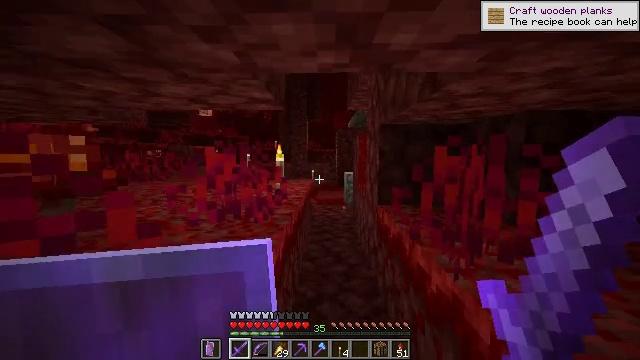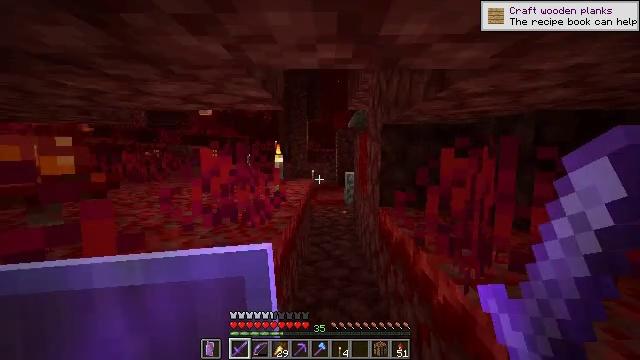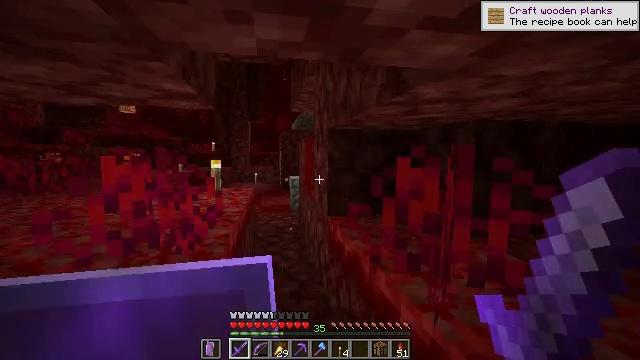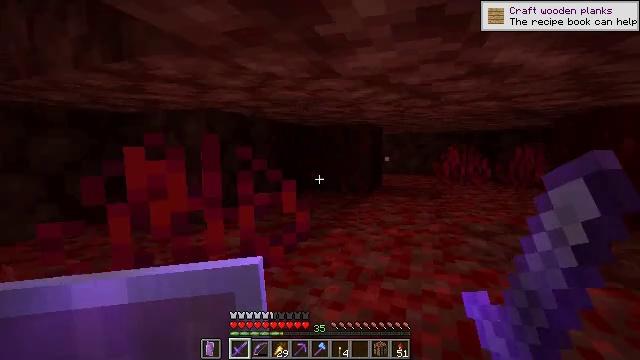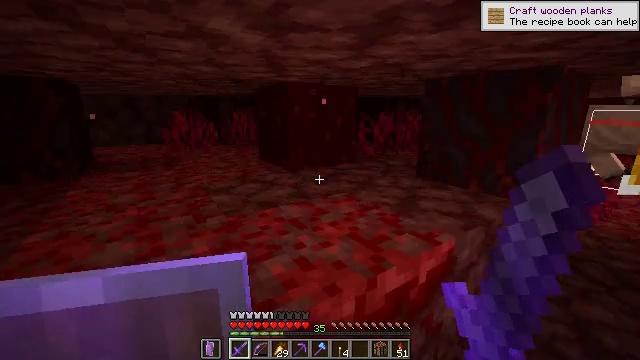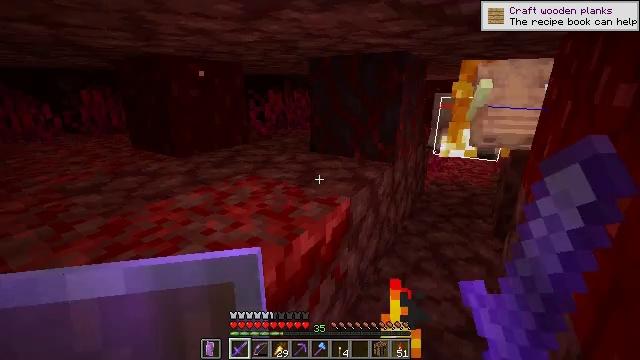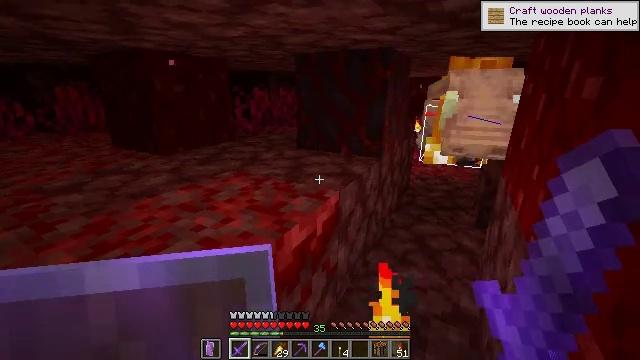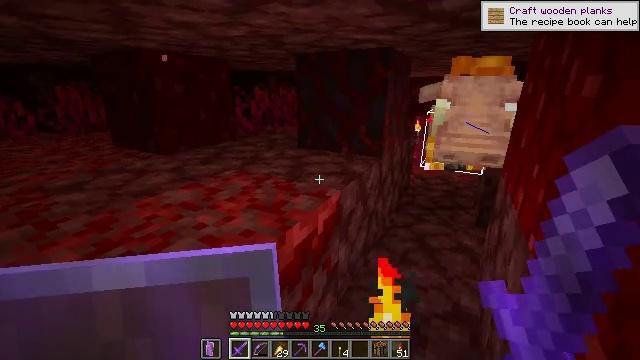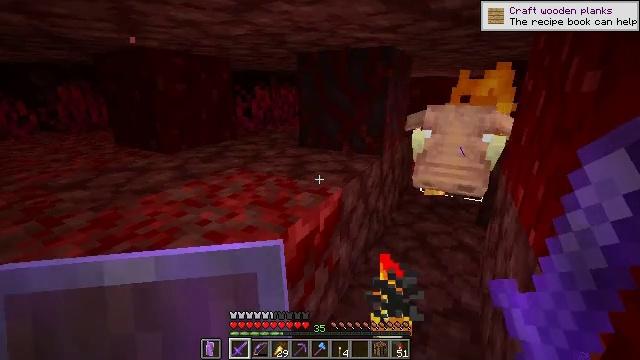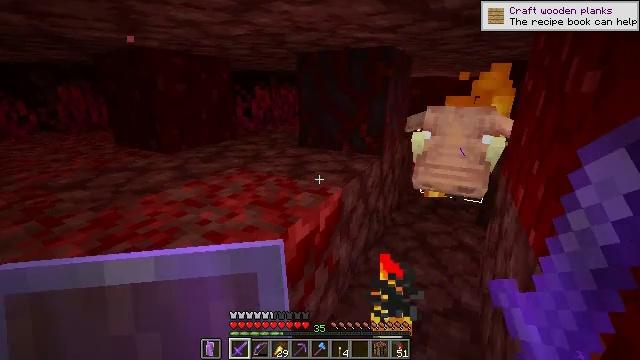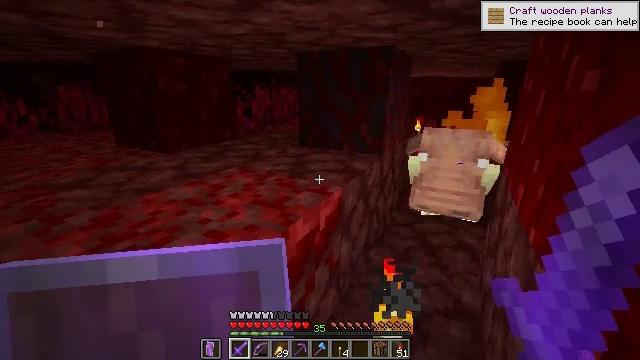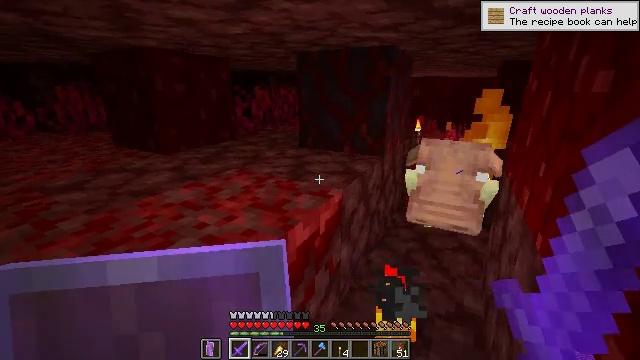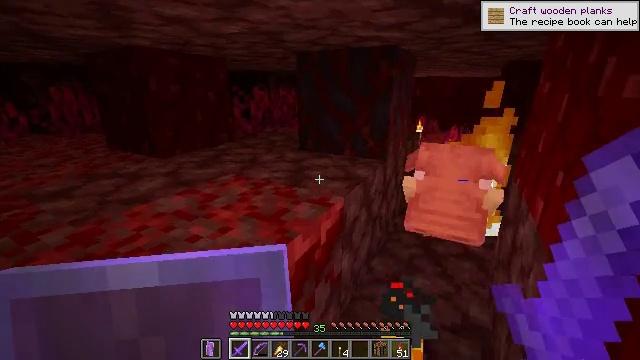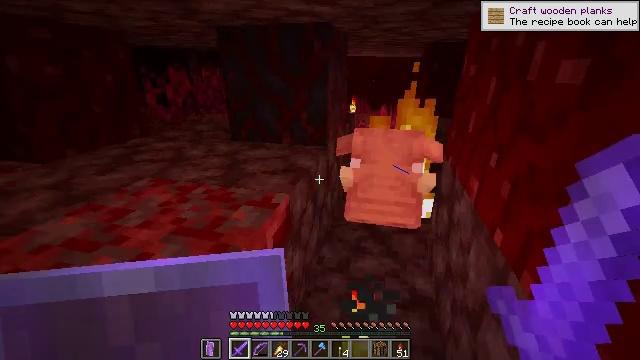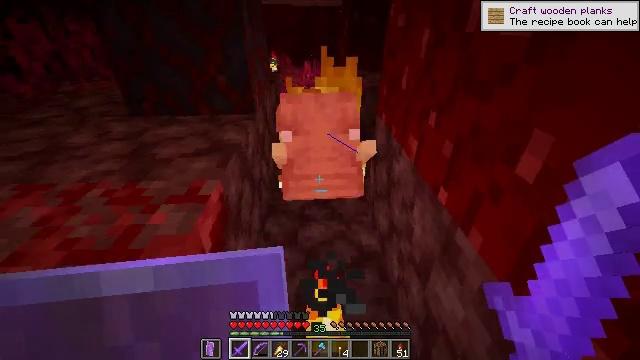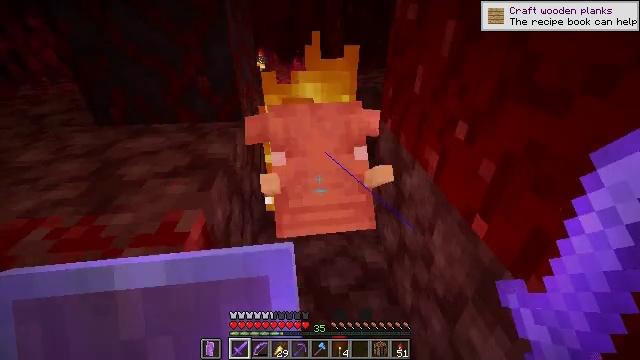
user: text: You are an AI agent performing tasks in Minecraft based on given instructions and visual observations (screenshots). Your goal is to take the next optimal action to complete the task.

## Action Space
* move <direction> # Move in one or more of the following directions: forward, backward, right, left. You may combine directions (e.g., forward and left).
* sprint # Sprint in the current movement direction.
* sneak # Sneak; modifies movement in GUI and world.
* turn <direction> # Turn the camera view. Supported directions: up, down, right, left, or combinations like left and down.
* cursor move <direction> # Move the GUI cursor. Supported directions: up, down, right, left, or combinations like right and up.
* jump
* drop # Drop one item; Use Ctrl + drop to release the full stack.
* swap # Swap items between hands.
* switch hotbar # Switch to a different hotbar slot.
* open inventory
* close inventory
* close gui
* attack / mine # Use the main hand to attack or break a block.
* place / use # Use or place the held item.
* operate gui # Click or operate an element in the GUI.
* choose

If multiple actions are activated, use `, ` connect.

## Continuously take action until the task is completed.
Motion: motion action
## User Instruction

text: Kill hostile creatures.
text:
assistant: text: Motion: move forward
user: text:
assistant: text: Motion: move forward, turn right
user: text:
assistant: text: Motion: turn right and down
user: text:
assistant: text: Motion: turn right and down
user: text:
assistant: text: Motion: turn right and down
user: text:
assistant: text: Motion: turn right
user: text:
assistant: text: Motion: no_op
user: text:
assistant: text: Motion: no_op
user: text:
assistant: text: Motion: no_op
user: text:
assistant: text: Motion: no_op
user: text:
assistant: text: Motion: move forward
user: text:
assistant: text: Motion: move forward
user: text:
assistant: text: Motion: move forward, turn right and down
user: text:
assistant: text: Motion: move forward, turn right and down
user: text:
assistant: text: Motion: move forward, turn right
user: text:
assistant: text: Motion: move forward
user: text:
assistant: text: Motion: no_op
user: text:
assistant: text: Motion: turn left
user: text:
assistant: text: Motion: turn left
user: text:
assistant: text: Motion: turn left, attack / mine
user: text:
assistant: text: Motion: turn down, attack / mine
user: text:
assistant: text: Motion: turn left and down, attack / mine
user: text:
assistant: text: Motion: turn right and down, attack / mine
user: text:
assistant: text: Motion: turn left and down, attack / mine
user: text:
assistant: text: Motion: turn left and down
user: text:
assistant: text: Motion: no_op
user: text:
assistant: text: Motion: no_op
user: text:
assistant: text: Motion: turn right
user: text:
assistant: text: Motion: turn right and up
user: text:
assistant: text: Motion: turn right and up